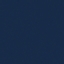
Label: SeaLake